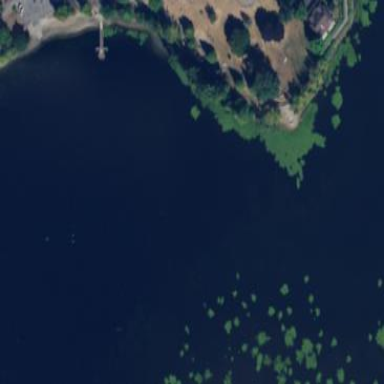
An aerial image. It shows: Serene lake surrounded by nature.